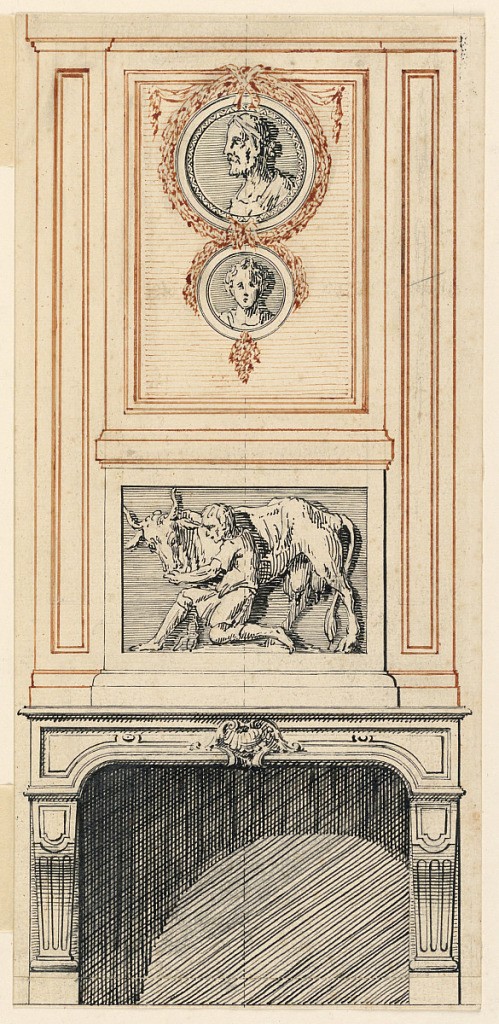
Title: Elevation of a Wall Panel with a Fireplace
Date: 1780
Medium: Pen and ink, graphite on paper
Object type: drawing
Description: A double register of figured panels is over the center part of the medallion. Two circular medallions are in in the top register with men in profile. The bottom panel depicts a man feeding a cow.